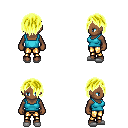
a pixel art fantasy rpg character, female body template, human, dark skin, teal pirate shirt, gold greaves, gold bangs hairstyle, white slippers, four views (front, back, left, right), 2x2 character sprite sheet, small pixel art, hard edges, no anti-aliasing